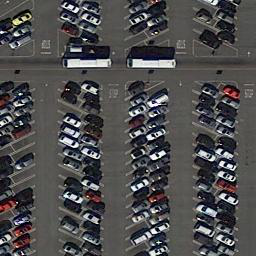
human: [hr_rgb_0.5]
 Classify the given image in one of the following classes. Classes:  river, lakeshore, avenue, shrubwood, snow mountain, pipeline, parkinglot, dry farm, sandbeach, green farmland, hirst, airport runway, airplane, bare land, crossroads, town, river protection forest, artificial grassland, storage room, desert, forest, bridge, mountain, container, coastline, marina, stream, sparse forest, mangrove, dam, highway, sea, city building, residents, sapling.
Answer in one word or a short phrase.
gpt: parkinglot